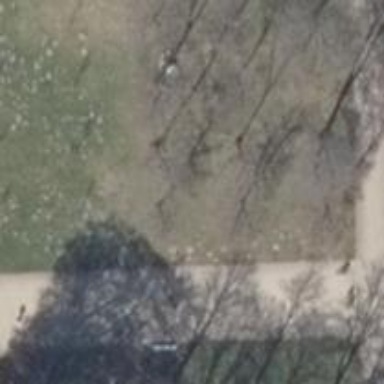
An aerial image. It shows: Row of deciduous broadleaved trees.